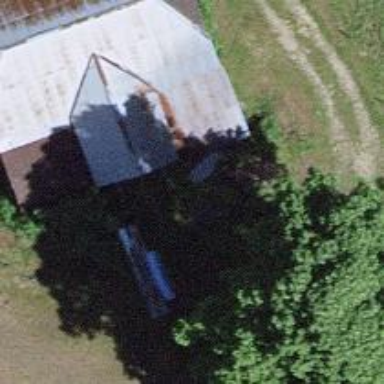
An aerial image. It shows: Rural barn.